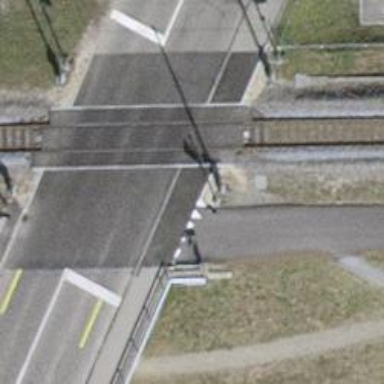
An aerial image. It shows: Level crossing with double half barrier.